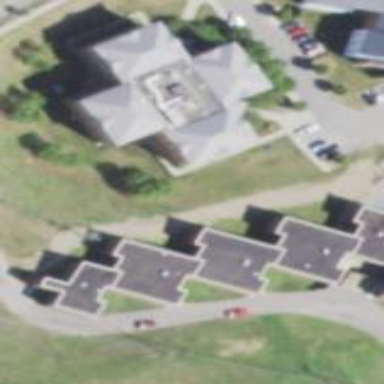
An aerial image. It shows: Dormitory building.